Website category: phone
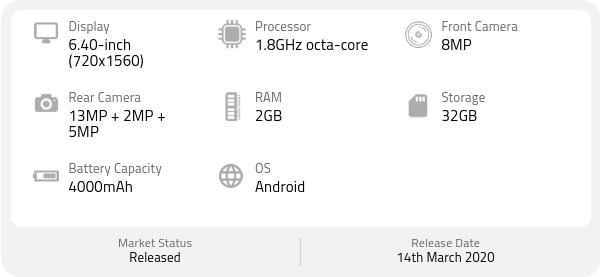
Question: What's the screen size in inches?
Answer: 6.40-inch

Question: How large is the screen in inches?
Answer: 6.40-inch

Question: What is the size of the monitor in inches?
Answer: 6.40-inch

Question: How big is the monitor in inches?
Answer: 6.40-inch

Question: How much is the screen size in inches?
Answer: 6.40-inch

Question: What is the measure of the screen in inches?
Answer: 6.40-inch

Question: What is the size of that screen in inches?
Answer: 6.40-inch

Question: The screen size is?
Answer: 6.40-inch

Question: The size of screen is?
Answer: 6.40-inch

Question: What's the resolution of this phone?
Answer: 720x1560

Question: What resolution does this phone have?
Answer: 720x1560

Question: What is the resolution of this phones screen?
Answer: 720x1560

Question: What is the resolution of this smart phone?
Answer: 720x1560

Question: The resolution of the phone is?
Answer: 720x1560

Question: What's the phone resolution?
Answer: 720x1560

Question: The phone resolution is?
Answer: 720x1560

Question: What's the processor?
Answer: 1.8GHz octa-core

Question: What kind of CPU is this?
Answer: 1.8GHz octa-core

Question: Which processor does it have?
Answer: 1.8GHz octa-core

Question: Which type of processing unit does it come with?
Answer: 1.8GHz octa-core

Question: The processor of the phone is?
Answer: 1.8GHz octa-core

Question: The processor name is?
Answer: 1.8GHz octa-core

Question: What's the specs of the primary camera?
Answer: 13MP + 2MP + 5MP

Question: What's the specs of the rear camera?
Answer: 13MP + 2MP + 5MP

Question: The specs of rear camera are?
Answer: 13MP + 2MP + 5MP

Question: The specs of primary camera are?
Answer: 13MP + 2MP + 5MP

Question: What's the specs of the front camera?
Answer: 8MP

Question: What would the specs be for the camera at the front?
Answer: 8MP

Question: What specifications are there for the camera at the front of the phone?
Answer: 8MP

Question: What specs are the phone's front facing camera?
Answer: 8MP

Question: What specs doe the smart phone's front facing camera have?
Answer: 8MP

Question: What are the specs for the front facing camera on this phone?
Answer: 8MP

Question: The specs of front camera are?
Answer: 8MP

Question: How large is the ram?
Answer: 2GB

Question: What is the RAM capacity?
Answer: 2GB

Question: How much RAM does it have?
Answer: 2GB

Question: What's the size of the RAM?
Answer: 2GB

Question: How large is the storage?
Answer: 32GB

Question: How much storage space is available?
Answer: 32GB

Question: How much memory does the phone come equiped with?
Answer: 32GB

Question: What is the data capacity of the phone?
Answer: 32GB

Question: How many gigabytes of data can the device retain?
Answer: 32GB

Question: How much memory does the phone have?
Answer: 32GB

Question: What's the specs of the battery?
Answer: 4000mAh

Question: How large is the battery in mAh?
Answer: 4000mAh

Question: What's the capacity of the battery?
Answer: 4000mAh

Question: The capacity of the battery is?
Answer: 4000mAh

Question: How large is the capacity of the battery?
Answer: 4000mAh

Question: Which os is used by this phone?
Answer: Android

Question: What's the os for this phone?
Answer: Android

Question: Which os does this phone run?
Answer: Android

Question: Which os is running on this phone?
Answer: Android

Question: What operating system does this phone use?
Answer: Android

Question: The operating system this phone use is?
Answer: Android

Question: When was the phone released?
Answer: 14th March 2020

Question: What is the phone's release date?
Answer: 14th March 2020

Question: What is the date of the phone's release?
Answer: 14th March 2020

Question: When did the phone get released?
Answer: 14th March 2020

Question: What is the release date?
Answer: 14th March 2020

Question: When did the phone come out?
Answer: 14th March 2020

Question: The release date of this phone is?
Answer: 14th March 2020